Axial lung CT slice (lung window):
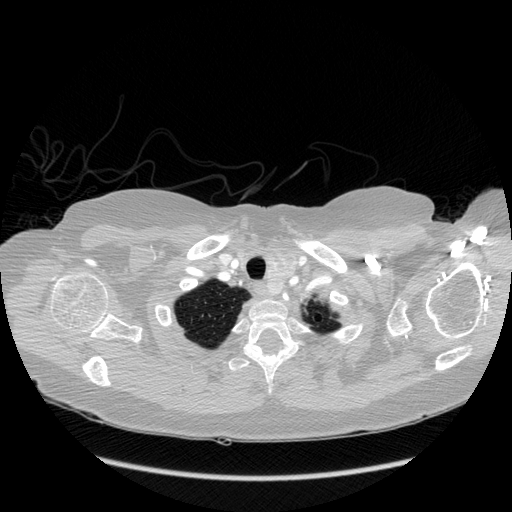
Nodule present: no